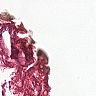
Metastatic tissue present: no